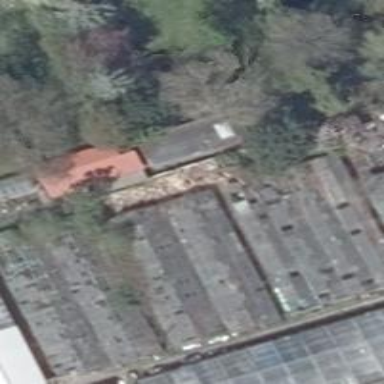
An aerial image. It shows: Greenhouse.